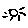
Label: sun